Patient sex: M
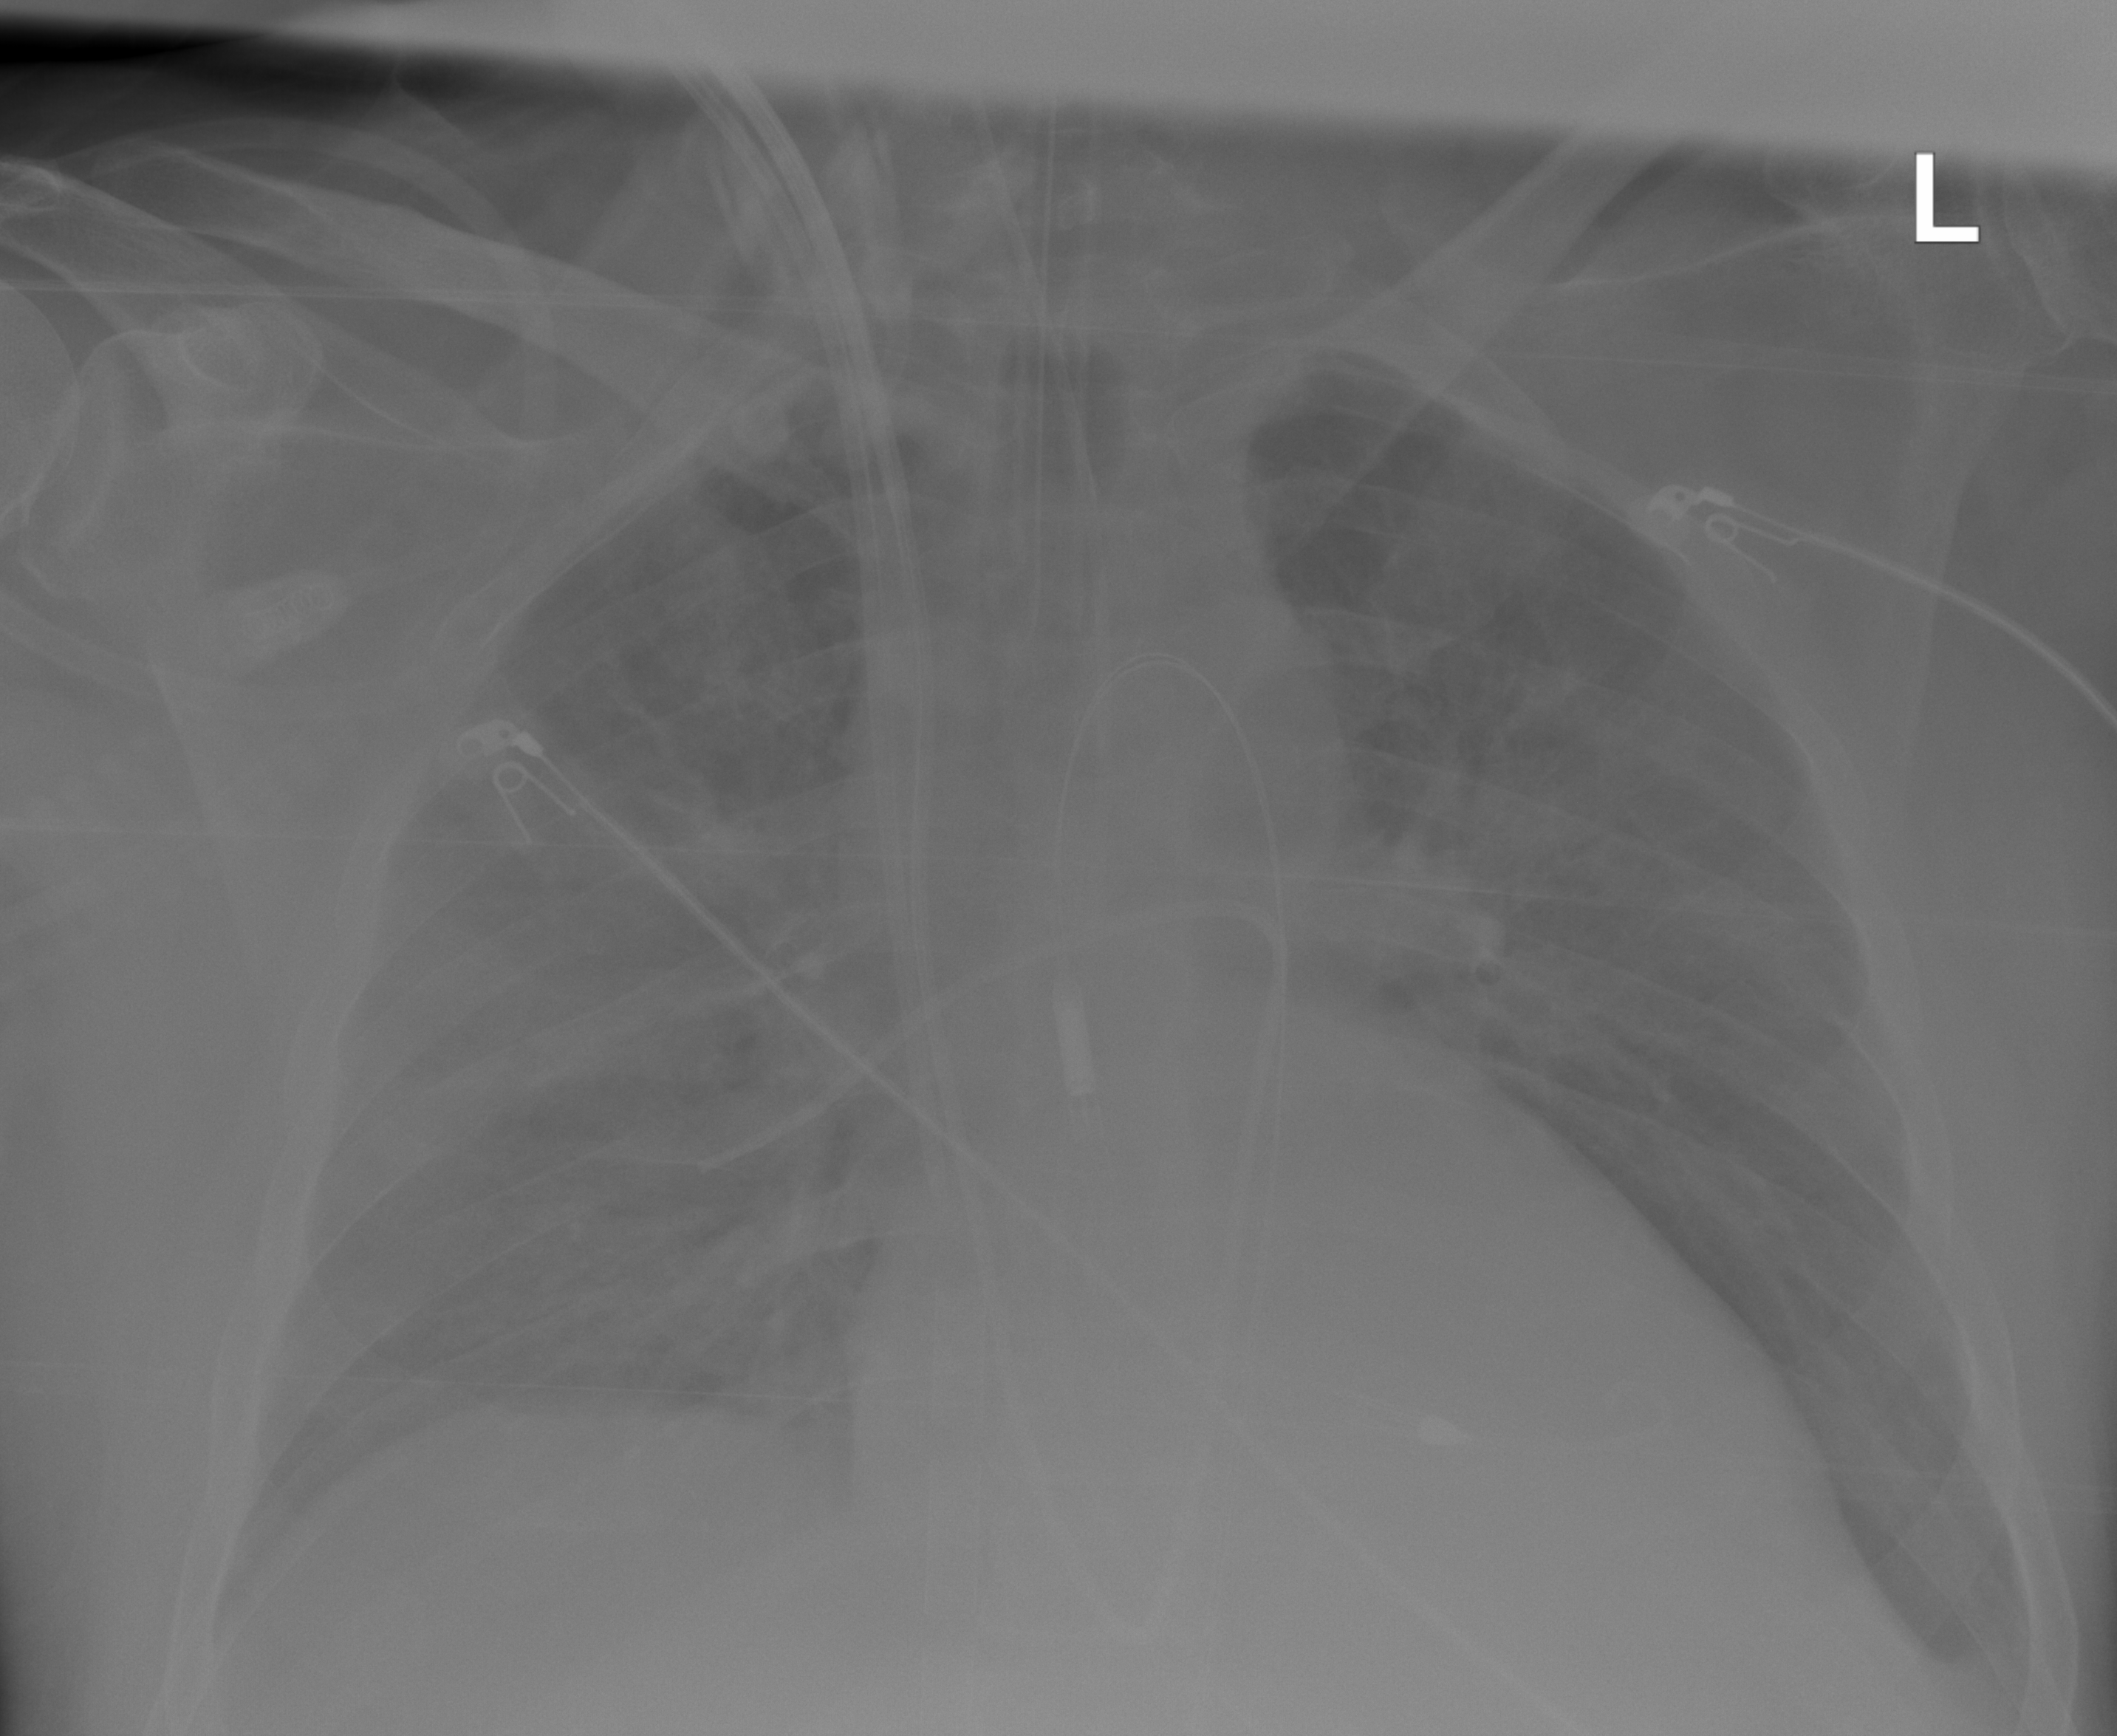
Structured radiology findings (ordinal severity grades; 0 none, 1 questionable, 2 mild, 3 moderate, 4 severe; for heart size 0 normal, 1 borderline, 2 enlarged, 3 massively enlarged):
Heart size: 2
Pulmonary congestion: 2
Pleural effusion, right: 2
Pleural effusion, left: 2
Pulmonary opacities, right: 3
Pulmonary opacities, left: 2
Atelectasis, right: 2
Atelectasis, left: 2